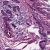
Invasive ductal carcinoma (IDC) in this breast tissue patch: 1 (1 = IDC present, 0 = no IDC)